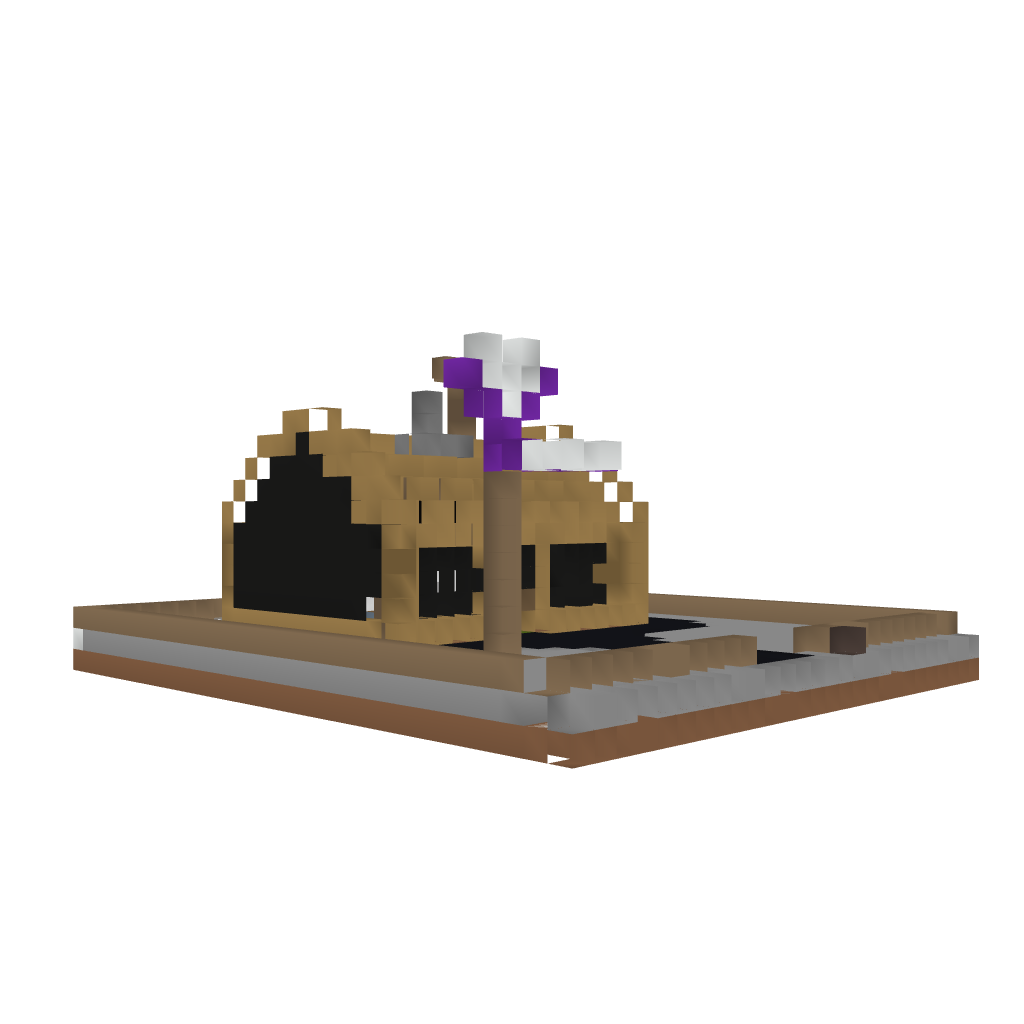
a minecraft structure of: The Krusty Krab